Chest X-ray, PA view. Patient: 68 years old, sex F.
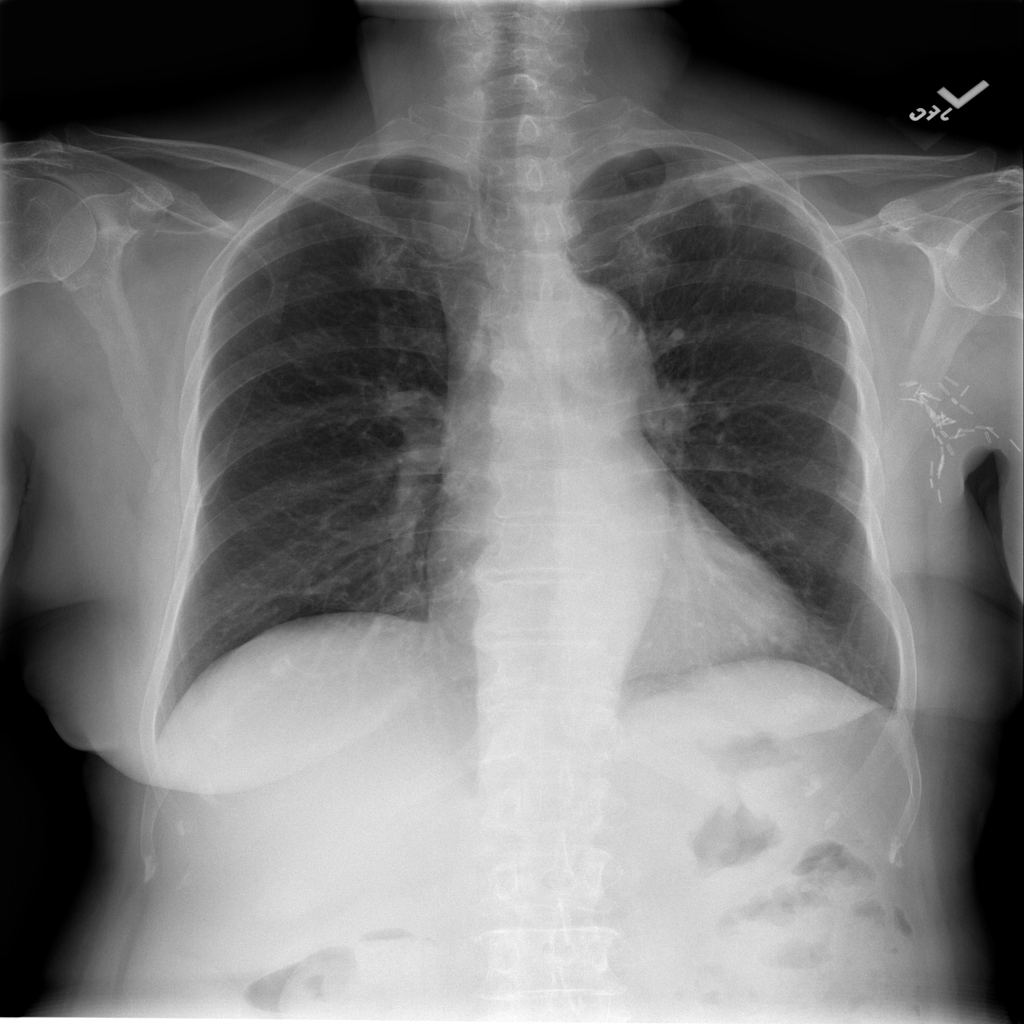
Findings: No Finding